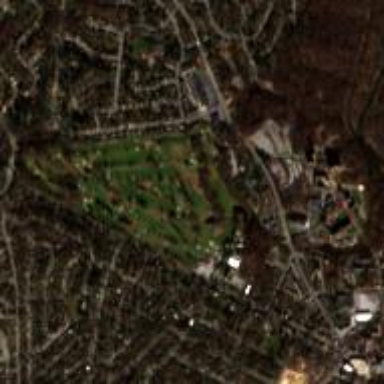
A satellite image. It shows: Golf course surrounded by greenery.